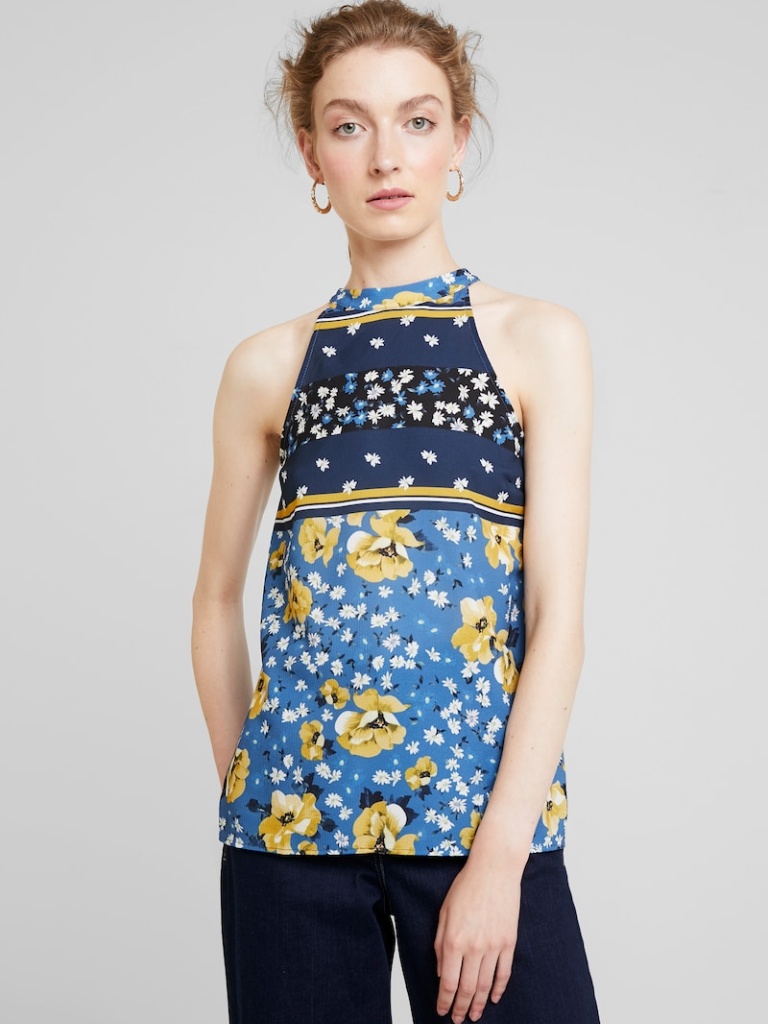
cotton relaxed sleeveless hip length Untucked halter halter